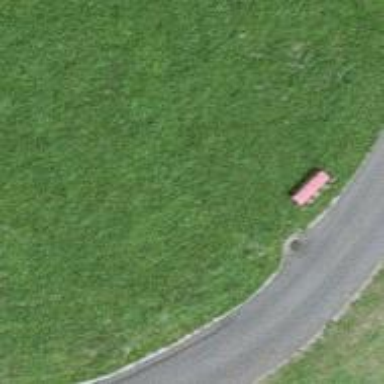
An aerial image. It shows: Bench for seating.